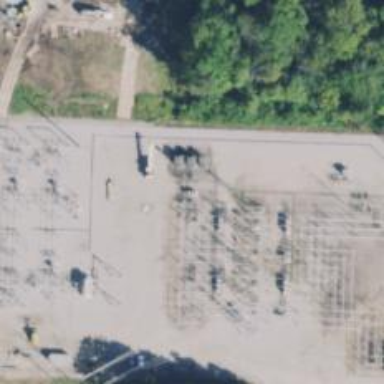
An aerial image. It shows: Switch for power supply.